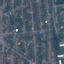
Land use / land cover class: Residential